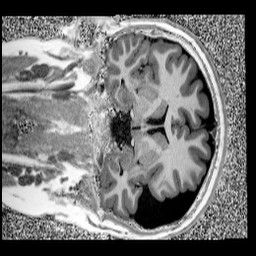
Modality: UNIT1
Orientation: coronal
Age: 12
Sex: male
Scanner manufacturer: siemens
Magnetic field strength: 3 T
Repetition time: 4 s
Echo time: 0.00303 s